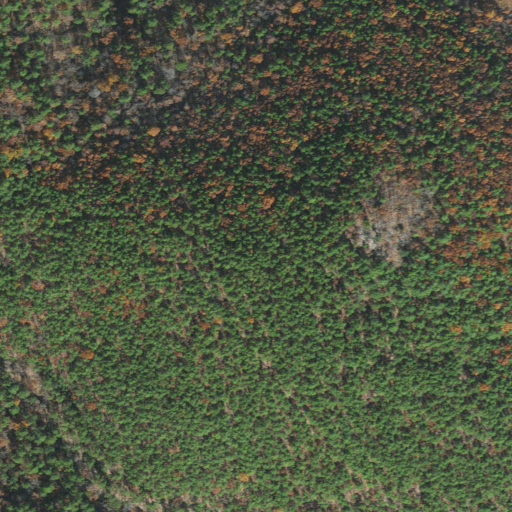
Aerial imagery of mountain in Arkansas named Little Round Top Mountain containing mixed forest, evergreen forest, and deciduous forest